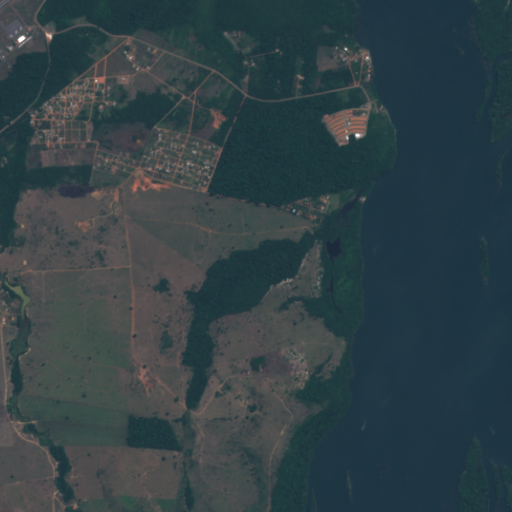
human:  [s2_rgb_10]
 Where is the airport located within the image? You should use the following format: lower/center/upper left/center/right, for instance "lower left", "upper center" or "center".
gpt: The airport is located in the upper left of the image.
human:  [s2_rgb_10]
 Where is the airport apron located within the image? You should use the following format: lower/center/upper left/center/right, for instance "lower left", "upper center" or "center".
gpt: The airport apron is located in the upper left of the image.
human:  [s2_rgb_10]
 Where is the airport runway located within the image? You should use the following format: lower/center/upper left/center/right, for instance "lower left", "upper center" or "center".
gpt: The airport runway is located in the upper left of the image.
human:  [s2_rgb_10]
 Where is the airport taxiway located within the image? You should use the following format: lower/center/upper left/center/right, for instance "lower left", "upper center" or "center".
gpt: The airport taxiway is located in the upper left of the image.
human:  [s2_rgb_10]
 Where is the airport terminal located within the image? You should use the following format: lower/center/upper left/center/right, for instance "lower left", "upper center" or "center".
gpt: The airport terminal is located in the upper left of the image.
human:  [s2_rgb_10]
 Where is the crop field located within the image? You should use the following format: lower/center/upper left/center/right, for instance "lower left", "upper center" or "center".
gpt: There is no crop field in the image.